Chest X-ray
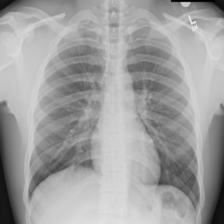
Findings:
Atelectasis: negative
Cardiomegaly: negative
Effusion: negative
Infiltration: negative
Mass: negative
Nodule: negative
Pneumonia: negative
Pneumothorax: negative
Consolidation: negative
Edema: negative
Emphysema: negative
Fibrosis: negative
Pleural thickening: negative
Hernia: negative